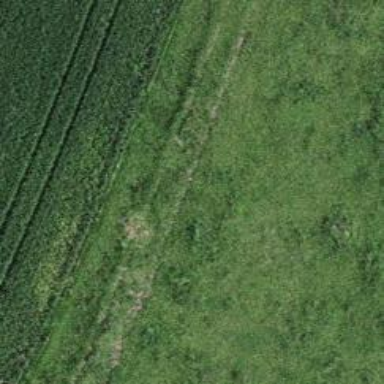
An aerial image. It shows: Track with grade 4 track type.